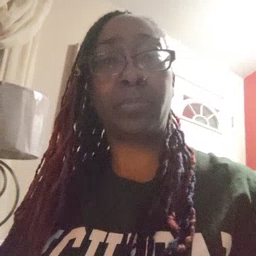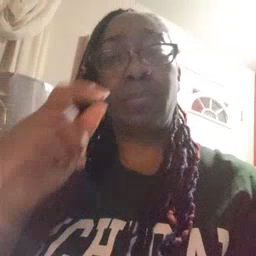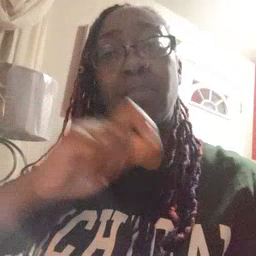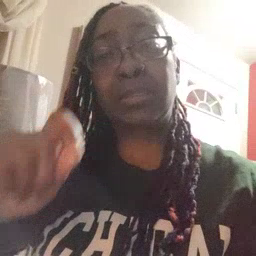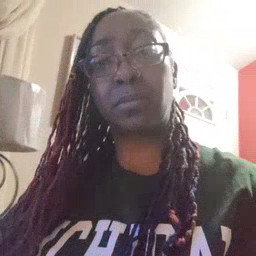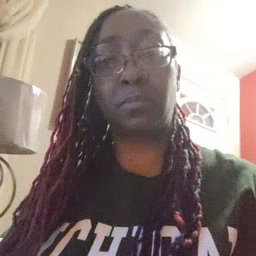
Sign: pencil